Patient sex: M
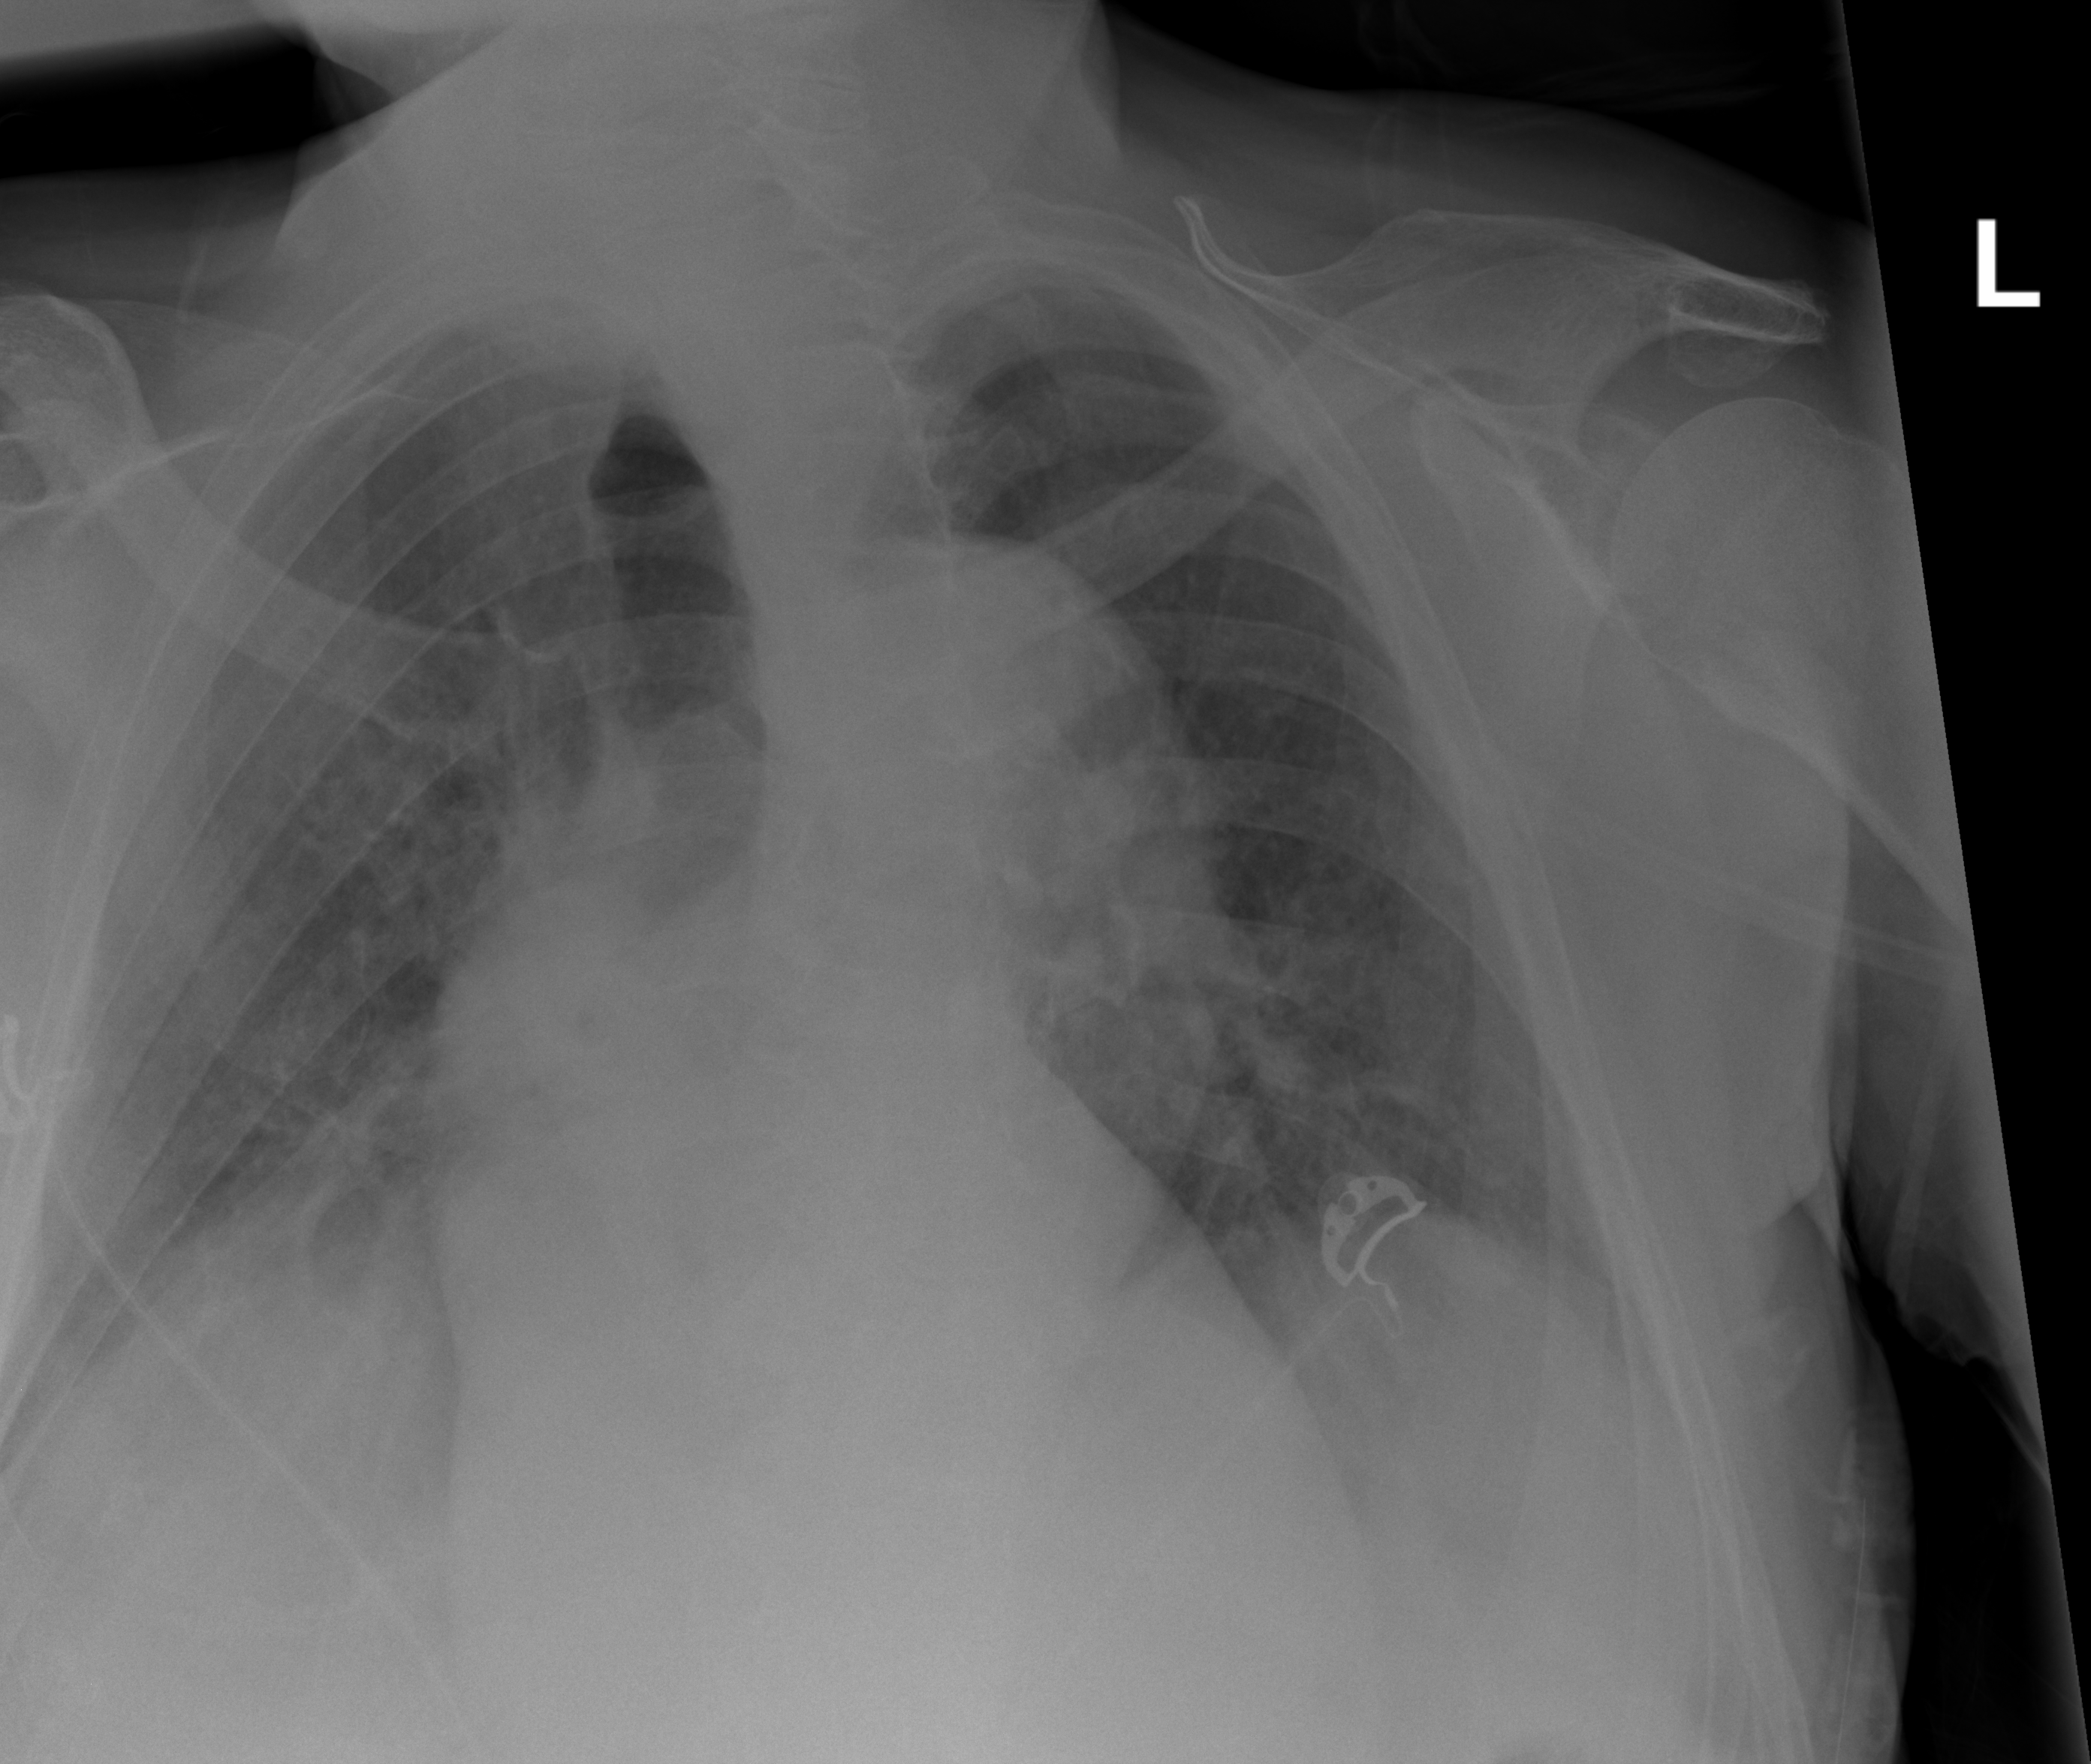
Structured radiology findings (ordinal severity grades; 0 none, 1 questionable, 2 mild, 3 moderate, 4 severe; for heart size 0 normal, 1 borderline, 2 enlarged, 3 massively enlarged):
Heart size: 2
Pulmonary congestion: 2
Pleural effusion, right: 2
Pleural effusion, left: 2
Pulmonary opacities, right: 2
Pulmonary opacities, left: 2
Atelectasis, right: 2
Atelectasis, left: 2